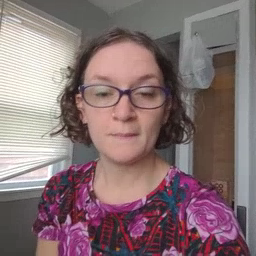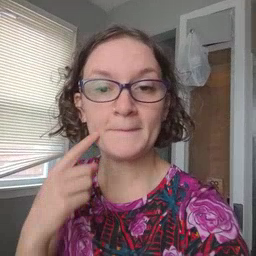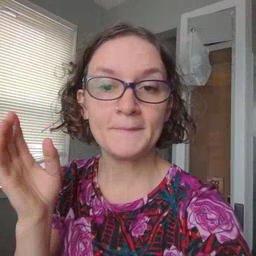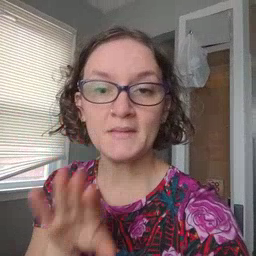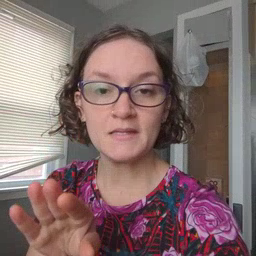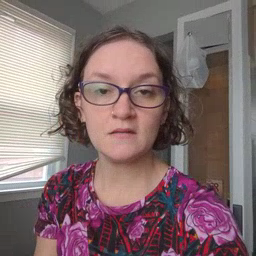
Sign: bee